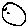
Label: moon